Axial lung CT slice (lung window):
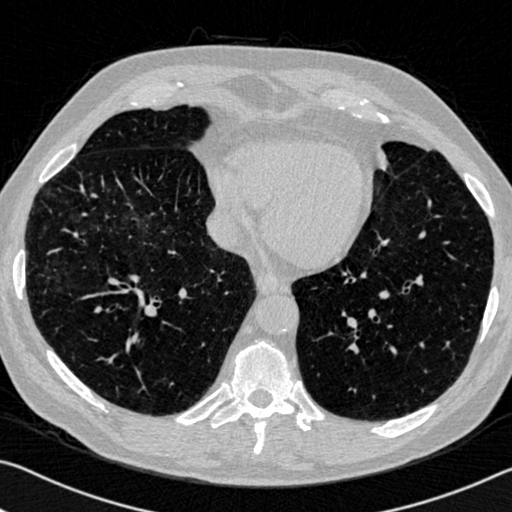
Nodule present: no